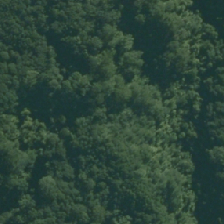
Land cover: indigenous_forest